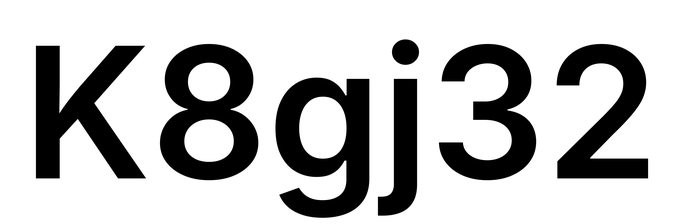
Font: Inter_SemiBold